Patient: sex F, age 80
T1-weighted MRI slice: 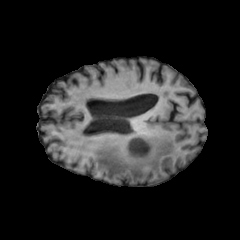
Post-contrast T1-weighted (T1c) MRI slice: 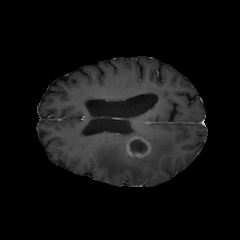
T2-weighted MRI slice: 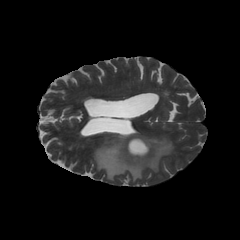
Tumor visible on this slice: yes
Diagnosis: Glioblastoma, IDH-wildtype
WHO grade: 4